Question: I have university placement data pulled from databases in excel sheet. I need to text mine the job description offered by companies, which is a descriptive field for all the rows and then come up with the analysis of profiles in demand.
Here is a snapshot of the data

Could anyone help me to kick start this activity?
Thanks
Saurabh
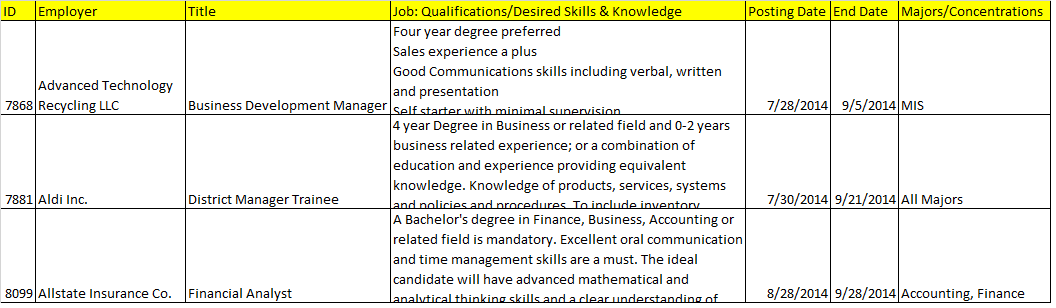
Answer: I am not a data expert but I have some data mining experience. I would try following these steps for starters:
1. Excel is not a good for such an analysis. Find some tool dedicated to data mining e.g. RStudio. R has many useful out-of-the-box algorithms for data mining.
2. Cleanse the data e.g. all texts to lower case, remove stop words, remove punctuation, remove additional white spaces.
3. Tokenize the data e.g. 1 word tokens - "finance", "bachelor"
4. Decide on how you will assert if a certain profile is in demand or not? If by profile you mean that you need the information on the frequency of certain tokens appearing in the data more often then others e.g. "finance", "bachelor" etc. then simply create a frequency matrix. R allows you to create a visualisation of this - Word Clouds.
This is to start you off :). I am sure there is much more to be suggested in this matter.